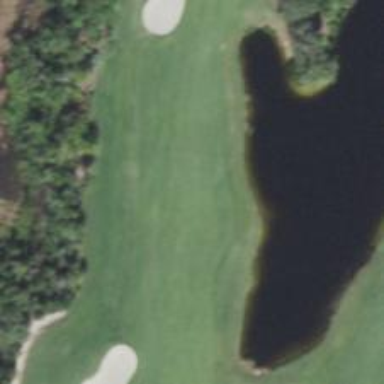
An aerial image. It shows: Golf hole.